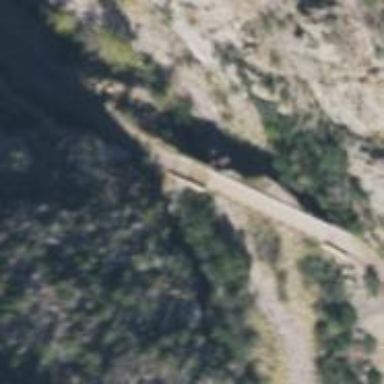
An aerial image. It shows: Track road with bridge.